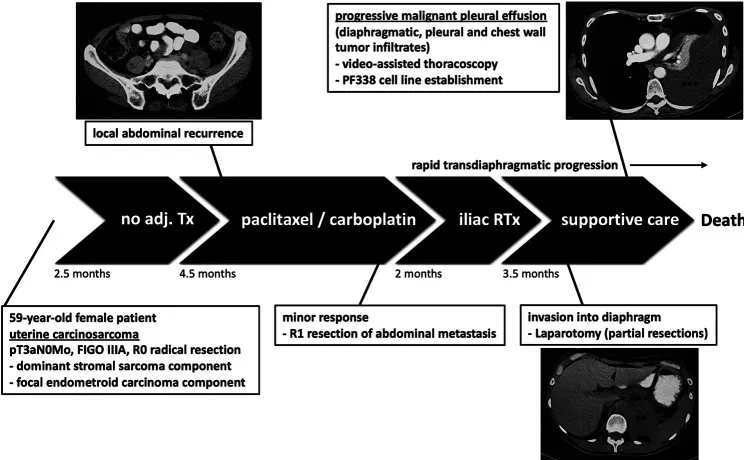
Patient's history. The patient underwent resection without adjuvant treatment (Tx). Due to retroperitoneal recurrence, chemotherapy was initiated followed by surgery and adjuvant radiation therapy (RTx). However, the tumor progressed leading to pleural effusion justifying laparotomy and video-assisted thoracoscopy. At that time we established the pleural-effusion derived tumor cell line PF338. *retroperitoneal recurrence; **tumor infiltrate; ***transdiaphragmatic spread and pleural effusion.
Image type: radiology (ct)